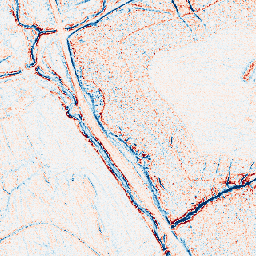
Category: edge_preserving
Decomposition family: anisotropic_diffusion
Decomposition parameters: iterations: 10
kappa: 50
gamma: 0.05
Upsampling method: nearest
Upsampling parameters: scale: 4
Upsampling scale: 4